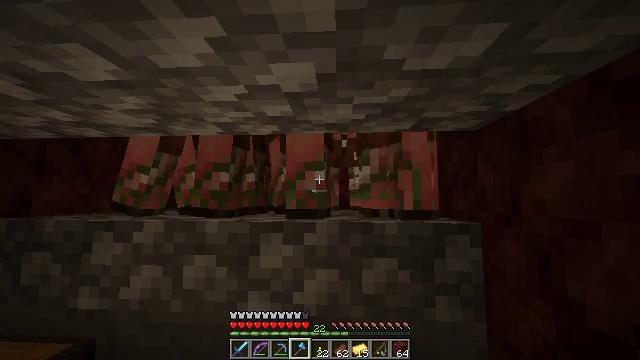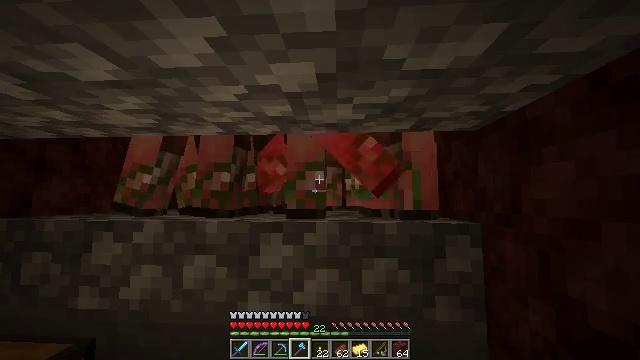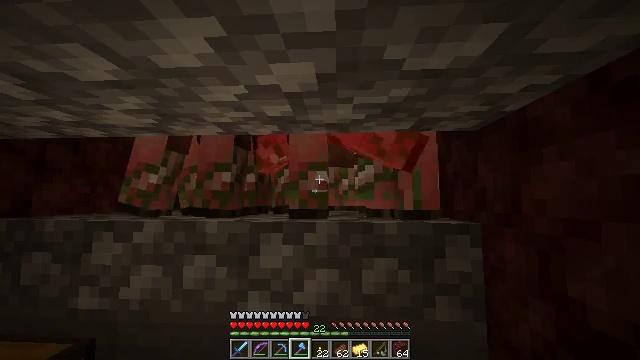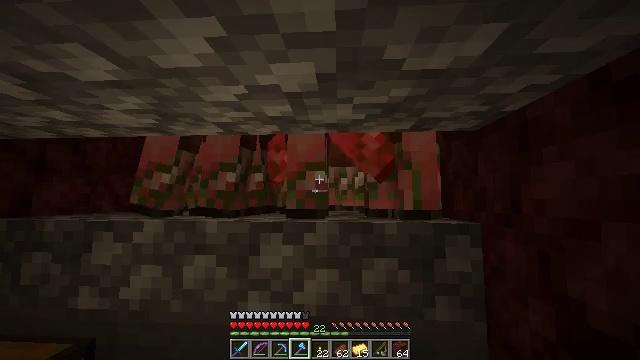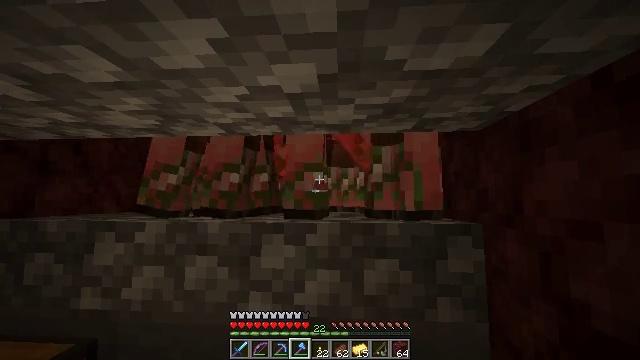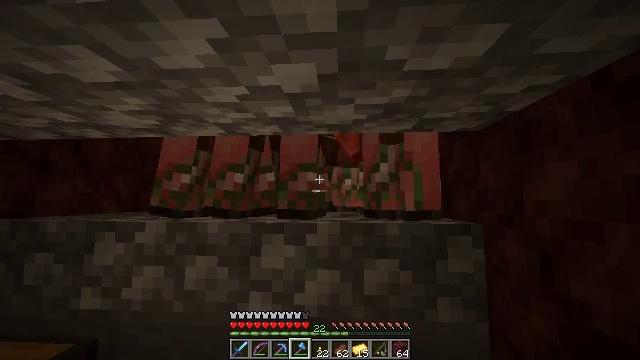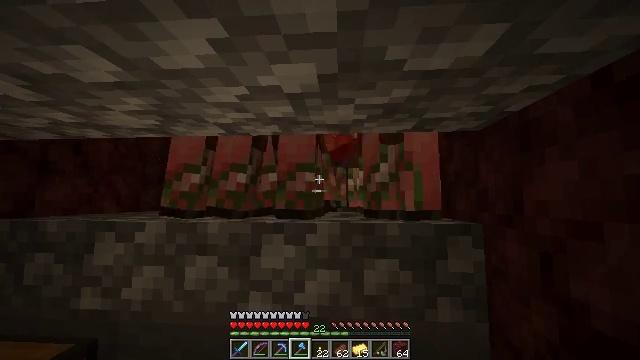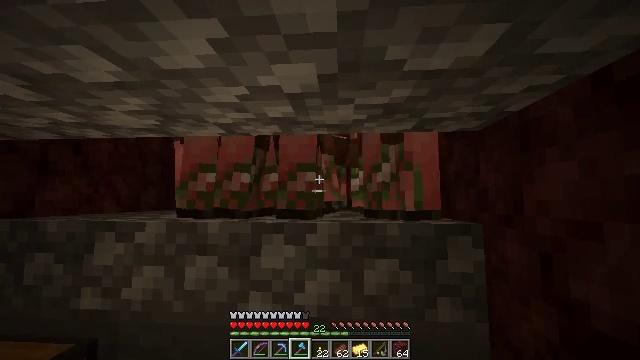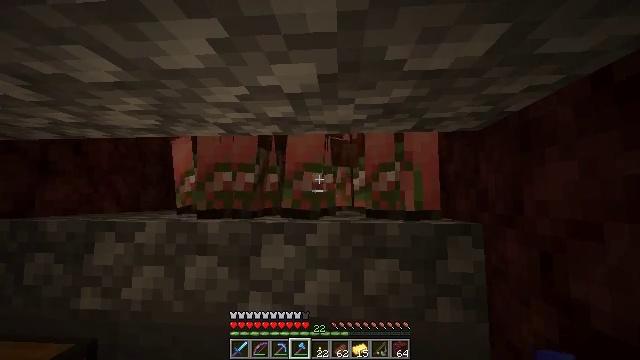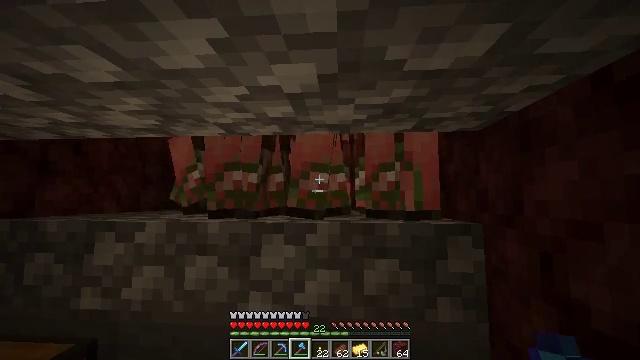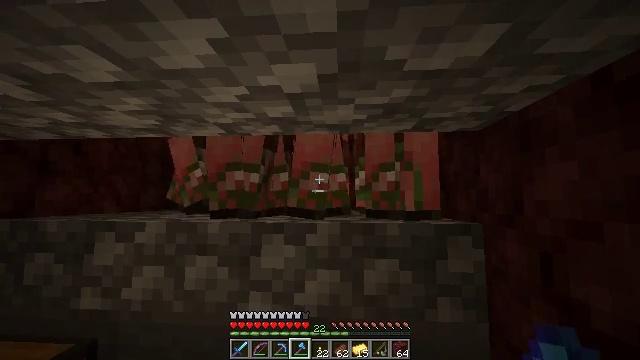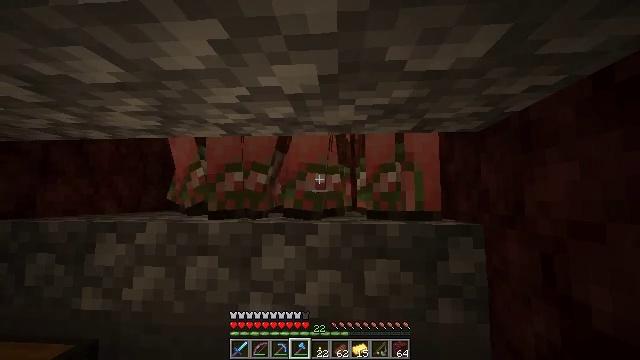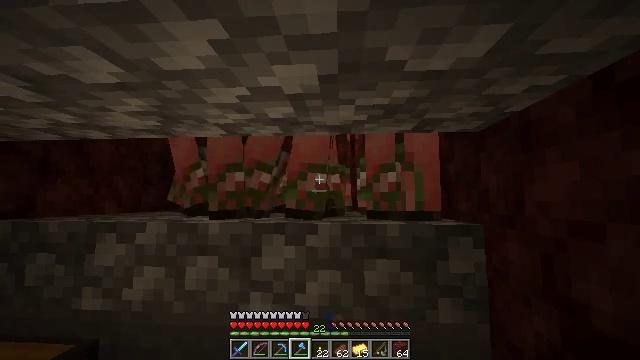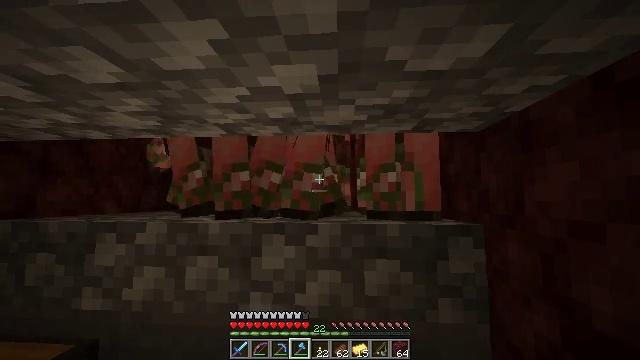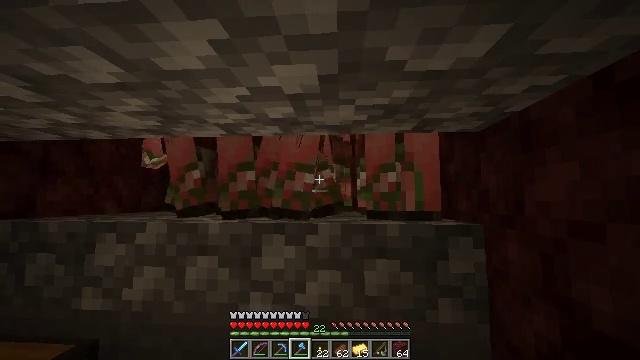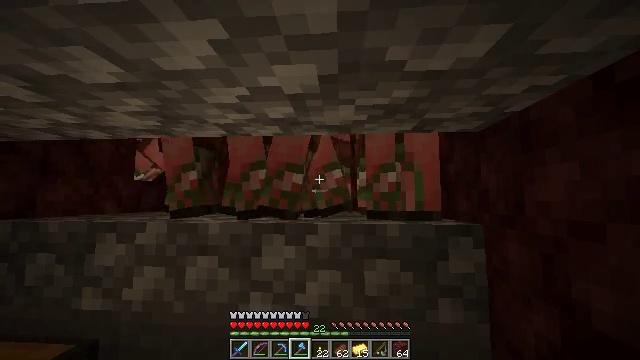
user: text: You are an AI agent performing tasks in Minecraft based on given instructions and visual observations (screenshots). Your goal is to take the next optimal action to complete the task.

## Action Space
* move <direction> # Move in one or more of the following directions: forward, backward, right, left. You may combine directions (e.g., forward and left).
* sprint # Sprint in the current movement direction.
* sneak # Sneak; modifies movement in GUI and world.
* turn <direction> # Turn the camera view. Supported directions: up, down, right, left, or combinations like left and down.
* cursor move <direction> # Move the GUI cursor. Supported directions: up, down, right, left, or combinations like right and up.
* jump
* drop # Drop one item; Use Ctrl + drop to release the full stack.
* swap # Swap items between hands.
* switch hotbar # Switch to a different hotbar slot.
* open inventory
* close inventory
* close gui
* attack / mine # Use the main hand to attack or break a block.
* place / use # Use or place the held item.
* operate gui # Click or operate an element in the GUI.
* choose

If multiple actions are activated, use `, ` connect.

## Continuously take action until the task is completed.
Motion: motion action
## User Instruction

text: Kill nether mobs.
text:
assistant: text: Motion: no_op
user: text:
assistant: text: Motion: no_op
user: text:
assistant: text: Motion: no_op
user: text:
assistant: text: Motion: no_op
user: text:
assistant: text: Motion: no_op
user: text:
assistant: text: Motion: no_op
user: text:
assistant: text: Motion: no_op
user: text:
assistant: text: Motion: no_op
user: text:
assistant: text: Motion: no_op
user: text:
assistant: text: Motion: no_op
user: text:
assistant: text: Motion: attack / mine
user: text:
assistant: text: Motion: attack / mine
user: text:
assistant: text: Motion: no_op
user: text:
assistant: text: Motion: no_op
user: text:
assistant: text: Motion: no_op
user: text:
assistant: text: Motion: no_op